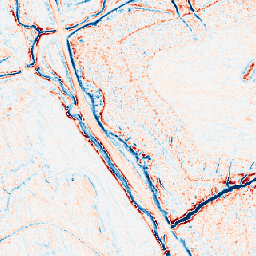
Category: edge_preserving
Decomposition family: anisotropic_diffusion
Decomposition parameters: iterations: 10
kappa: 100
gamma: 0.15
Upsampling method: nearest
Upsampling parameters: scale: 4
Upsampling scale: 4